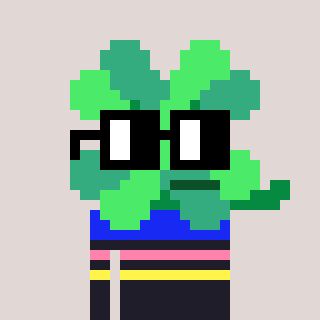
a pixel art character with square black glasses, a clover-shaped head and a grayscale-colored body on a warm background